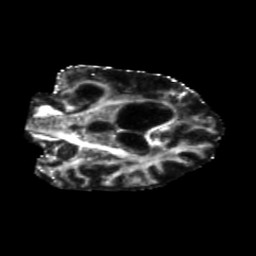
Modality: FA
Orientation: coronal
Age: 65
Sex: female
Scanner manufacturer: siemens
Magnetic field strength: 3 T
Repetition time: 5.25 s
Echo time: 0.08 s